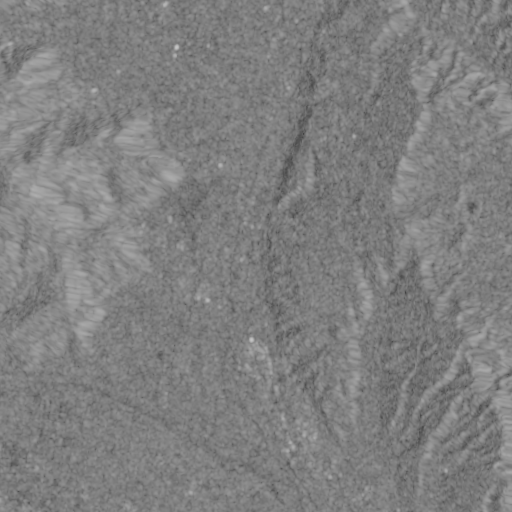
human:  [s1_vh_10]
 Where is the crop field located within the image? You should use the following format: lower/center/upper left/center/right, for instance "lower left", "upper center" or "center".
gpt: The crop field is located in the lower left of the image.
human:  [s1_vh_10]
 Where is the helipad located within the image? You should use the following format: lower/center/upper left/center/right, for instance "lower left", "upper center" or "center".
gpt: The helipad is located in the lower left of the image.
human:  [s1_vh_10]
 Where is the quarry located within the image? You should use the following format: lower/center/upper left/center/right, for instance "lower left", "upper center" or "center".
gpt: There is no quarry in the image.

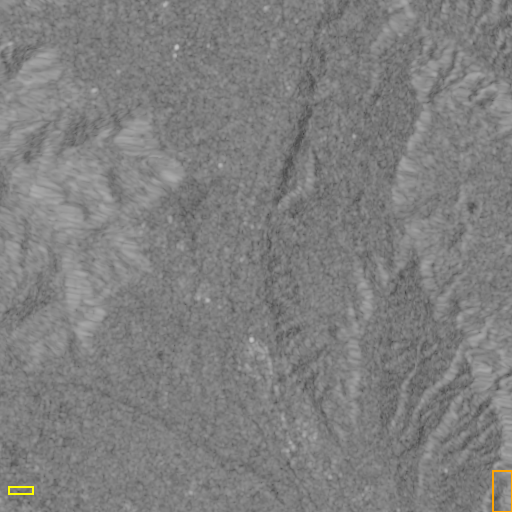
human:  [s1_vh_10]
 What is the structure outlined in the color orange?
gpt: The structure outlined in orange is a park.
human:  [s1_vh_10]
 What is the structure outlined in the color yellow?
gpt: The structure outlined in yellow is a parking lot.
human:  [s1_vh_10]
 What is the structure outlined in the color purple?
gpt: There is no purple outline.